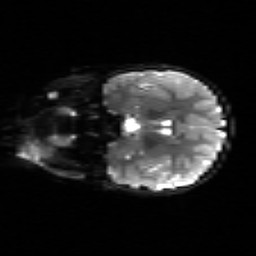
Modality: sbref
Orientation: coronal
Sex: female
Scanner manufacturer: siemens
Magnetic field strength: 3 T
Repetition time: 5 s
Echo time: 0.071 s